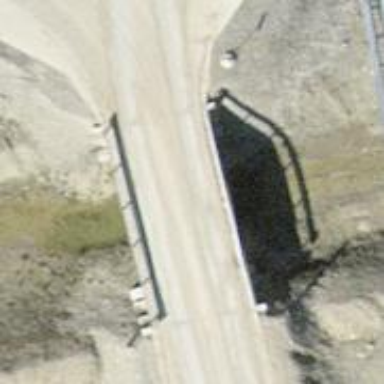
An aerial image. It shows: Concrete surface bridge over service road.